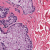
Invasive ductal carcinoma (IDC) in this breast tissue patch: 0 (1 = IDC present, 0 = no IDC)